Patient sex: M
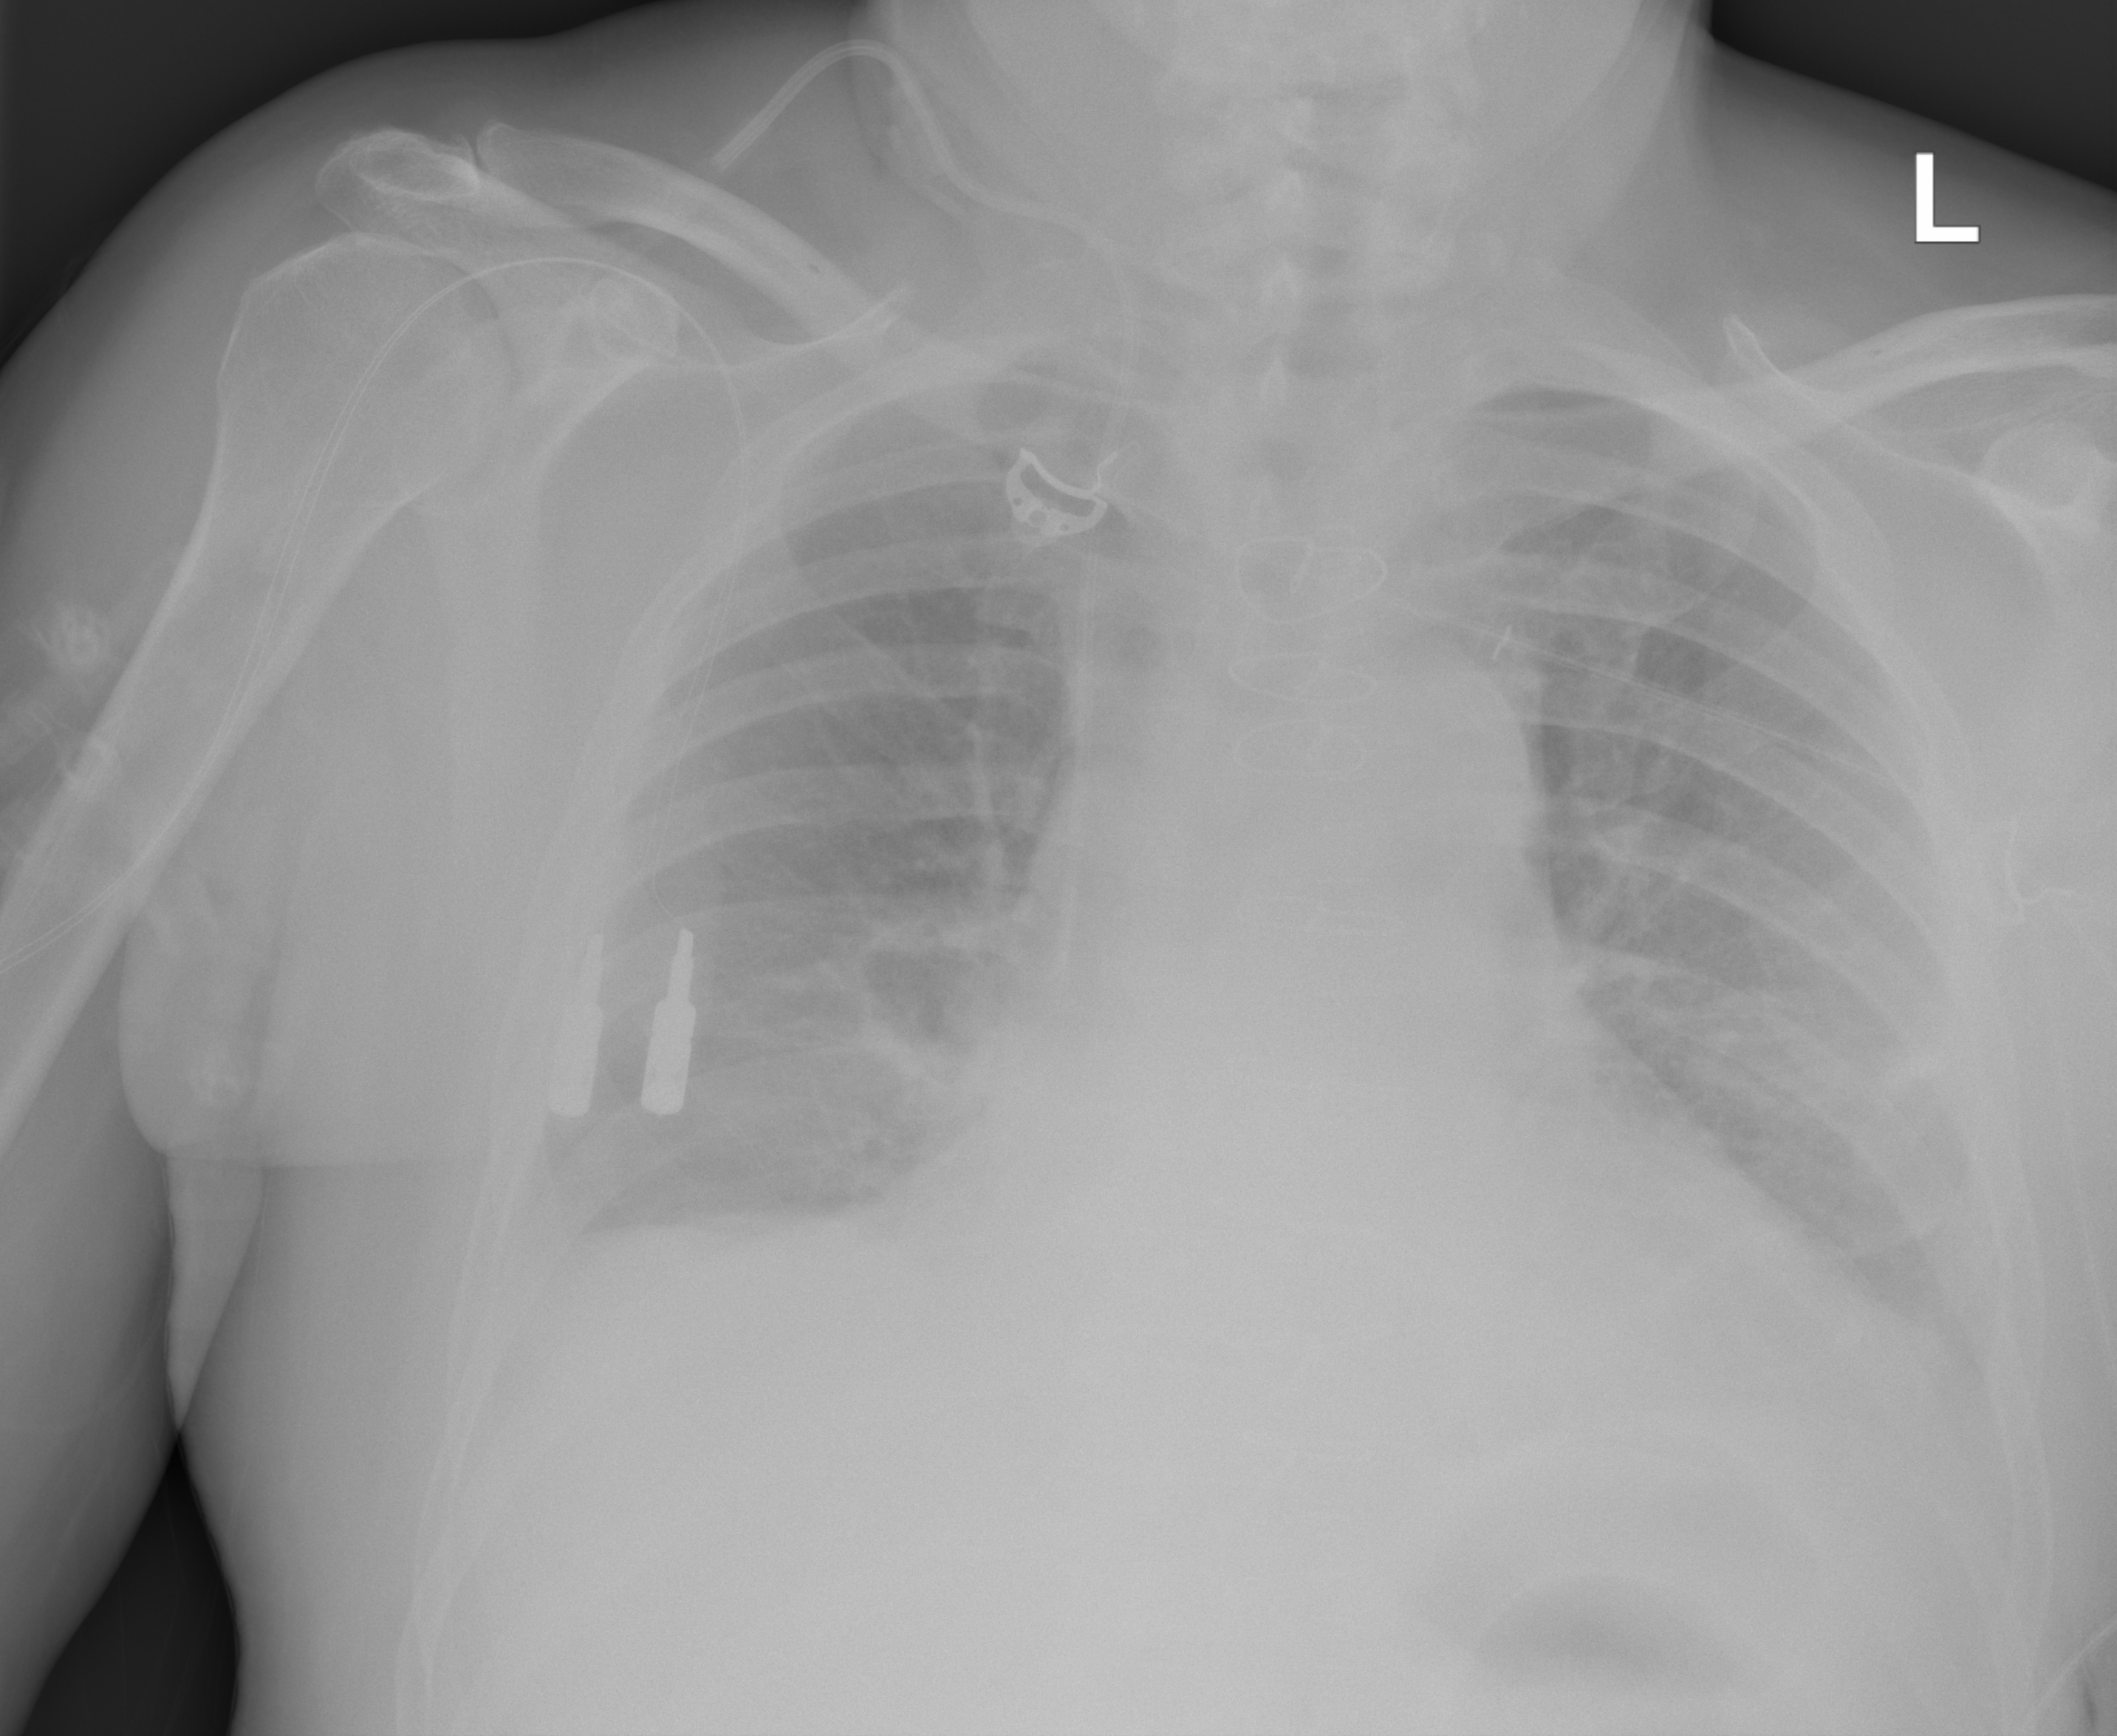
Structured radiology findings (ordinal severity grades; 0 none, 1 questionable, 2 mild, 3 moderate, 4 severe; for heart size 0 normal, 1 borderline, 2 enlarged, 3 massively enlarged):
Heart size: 2
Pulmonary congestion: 2
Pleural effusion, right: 2
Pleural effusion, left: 1
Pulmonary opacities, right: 0
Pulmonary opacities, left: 2
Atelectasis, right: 2
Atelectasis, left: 2